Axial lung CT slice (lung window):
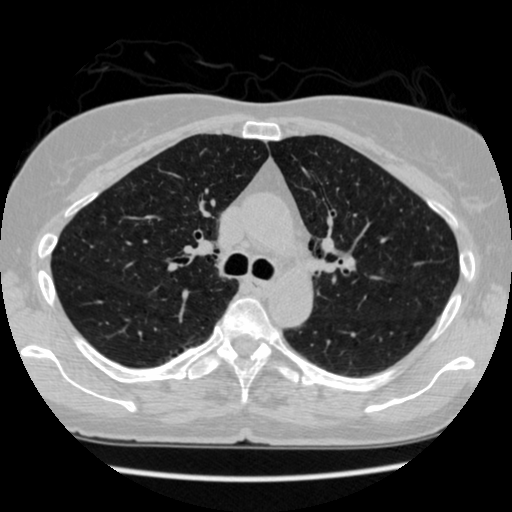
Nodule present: no